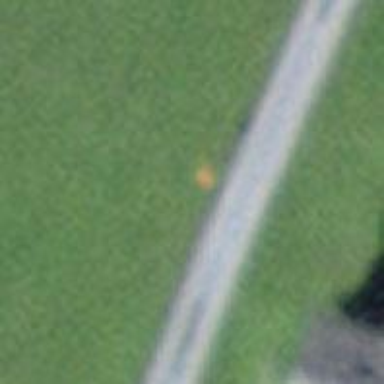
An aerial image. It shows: Pole supporting pipeline marker with roof cover.